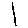
Label: line